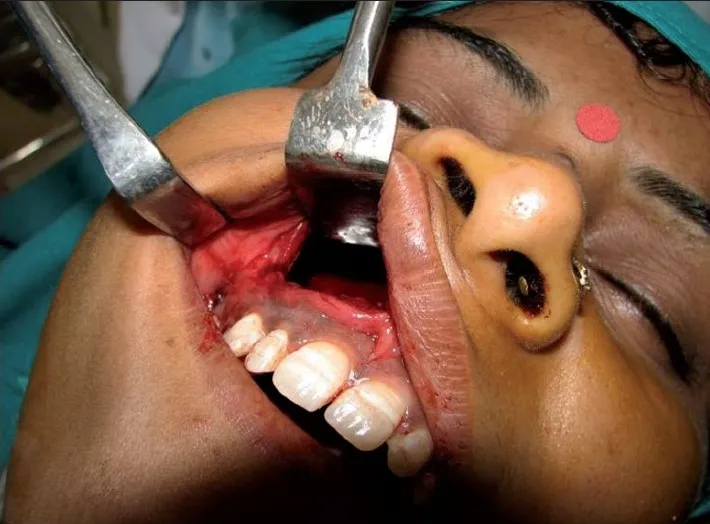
Picture showing the bony window within the portion of the labial plate.
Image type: medical_photograph (other_medical_photograph)